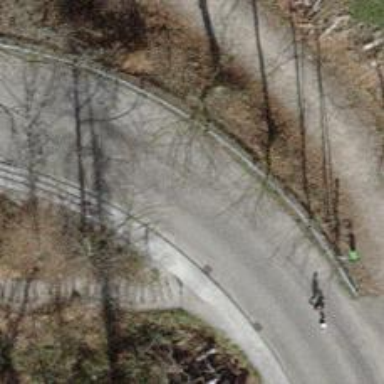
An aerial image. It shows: Tertiary road with asphalt surface and no sidewalk.